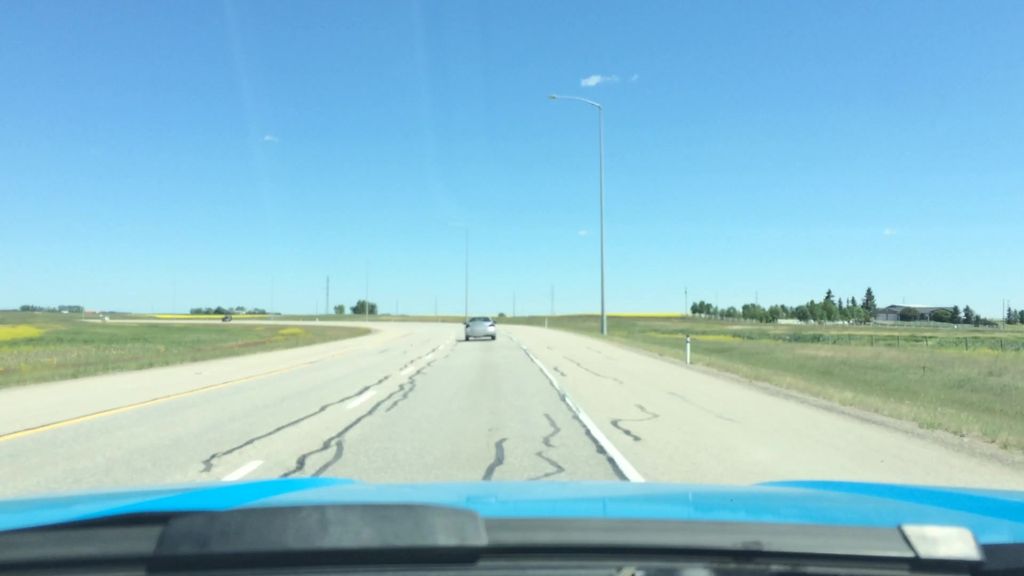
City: calgary